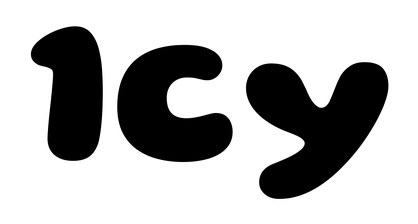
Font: Gluten_ExtraBold